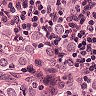
Metastatic tissue present: yes